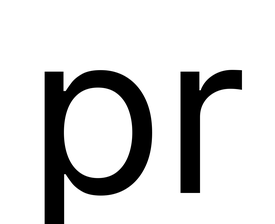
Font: Inter_Regular